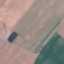
Label: AnnualCrop